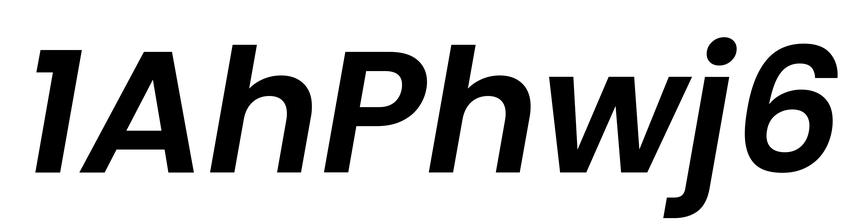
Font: Poppins-SemiBoldItalic